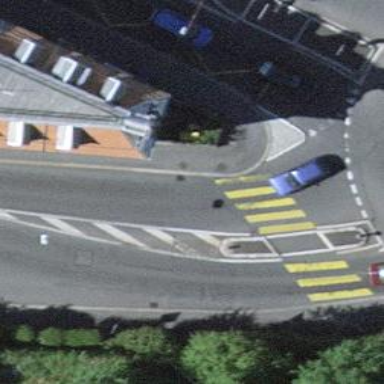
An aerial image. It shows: Kerb serving as barrier.